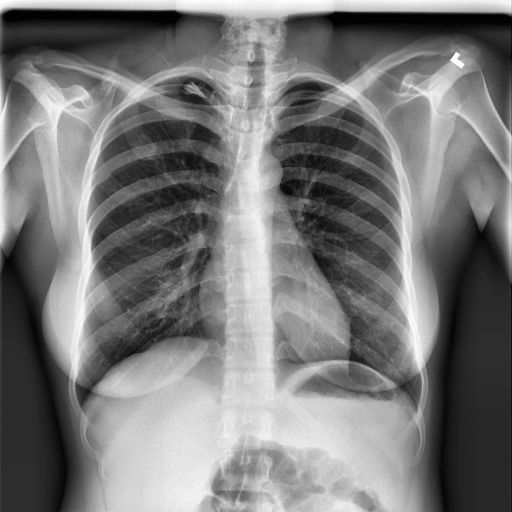
Finding: NORMAL